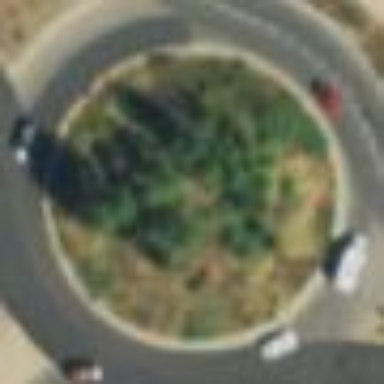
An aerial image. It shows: Asphalt road classified as trunk highway. The road has roundabout at grade1 tracktype.